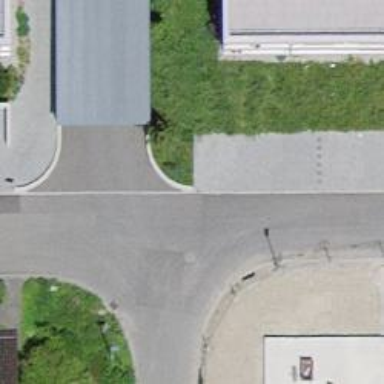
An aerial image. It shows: Asphalt road in residential area.